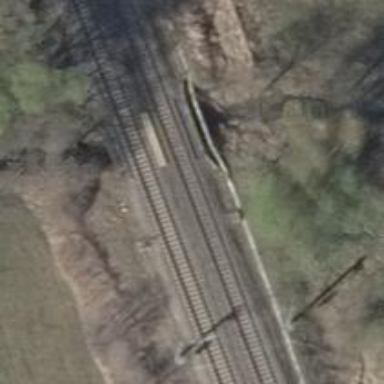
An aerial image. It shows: Railway signal.